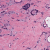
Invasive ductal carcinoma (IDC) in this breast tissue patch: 0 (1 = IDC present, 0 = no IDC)